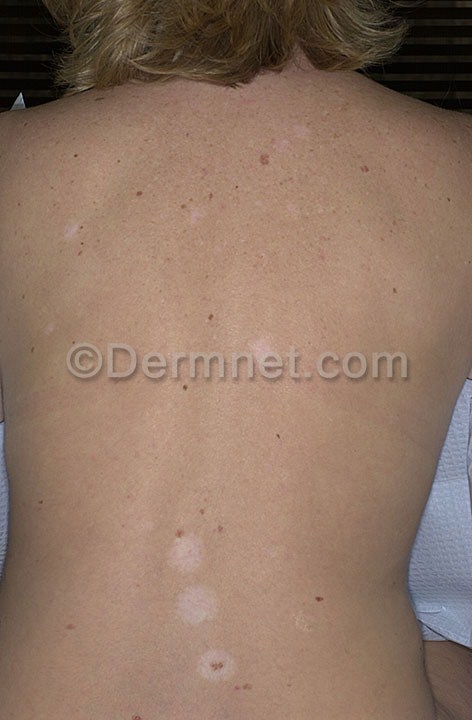
Disease: Melanoma Skin Cancer Nevi and Moles